Question: I am an Access person, just trying to write what I think is a simple query to do the following:
I have two tables in my database, imported from two separate SharePoint lists. So I do not have control over the format of the data. I will call one table the MASTER table and one table the SUBSET table. The MASTER table contains a complete list of all possible values that could appear in the SUBSET table.
Both tables have a field that contains a URL, but these fields are different data types. In the MASTER table, the URL field's data type is Text. In the SUBSET table, the URL field is of data type Hyperlink.
In addition, it is possible that some values in the SUBSET URL field do not exactly match the matching value in the MASTER URL field. So, if the MASTER URL is 'http://abc.example.com' the SUBSET URL may contain additional information, like 'http://abc.example.com/home.apsx' for example.
What I need is a query that returns all records from the MASTER table that do not have a matching URL record in the SUBSET table.
The desired output is a list of all RequestAccessEmail values that do not have a matching URL in the SUBSET table.

For each RequestAccessEmail value, include it in query results only if the associated URL value has no match in the SP Permissions Cleanup Tracking URL field.
'''
Internal Site Owners
ID
Url
RequestAccessEmail
Attachments
1478
http://teamsites.example.com/sites/itfrance
First.last1@example.com
0
1673
http://teamsites.example.com/sites/PricingSupport
First.last2@example.com
0
1652
http://teamsites.example.com/sites/POProjectMgmt
First.last3@example.com
0
1655
http://teamsites.example.com/sites/POSTeam
First.last4@example.com
0
1741
http://teamsites.example.com/sites/rsa6x
First.last5@example.com
0
1218
http://teamsites.example.com/sites/EMEAProjectSupport
First.last6@example.com
0
65
http://projectsites.example.com/sites/folsom
First.last7@example.com
0
1595
http://teamsites.example.com/sites/NBPCA
First.last8@example.com
0
1664
http://teamsites.example.com/sites/prepaiddev
First.last9@example.com
0
1634
http://teamsites.example.com/sites/patchmgmt
First.last10@example.com
0
1961
http://os.example.com/sites/manager
First.last11@example.com
0
ID
Name
URL
8
CFPB AuditsDOMAIN_e0117427.xml
http://teamsites.example.com/sites/itfrance/home.aspx
9
St. Pete Legal DepartmentDOMAIN_e0117427.xml
http://teamsites.example.com/sites/PricingSupport
10
Retail Contracts (7)DOMAIN_e0117427.xml
http://teamsites.example.com/sites/POPProjectMgmt
11
China HR SharesDOMAIN_lc23494.xml
http://teamsites.example.com/sites/ChinaHRShares
12
Client LoyaltyDOMAIN_e1033221.xml
http://teamsites.example.com/sites/clientloyalty
13
eZoom! Human Resources R1.1DOMAIN_e1007952.xml
http://teamsites.example.com/sites/ezoom-hr
14
IntercompanyDOMAIN_e0119924.xml
http://teamsites.example.com/sites/intercoproject
15
NDMS Mentoring ProgramDOMAIN_e1033265.xml
http://teamsites.example.com/sites/NDMSMentoring
16
Human ResourcesDOMAIN_e0015957.xml
http://teamsites.example.com/sites/HR
17
International Human ResourcesDOMAIN_e1019184.xml
http://teamsites.example.com/sites/GlobalHR
18
Site Title FSG Resource Central DOMAIN_e0102084.xml
http://teamsites.example.com/sites/ResourceCentral/SitePages/Home.aspx
19
TAGDOMAIN_e1022064.xml
http://teamsites.example.com/sites/TAG/SitePages/Home.aspx
20
WP Employee_Community EngagementDOMAIN_e1034583.xml
http://teamsites.example.com/sites/WPEmpEngmt
21
Legal (6) - Root Site (reviewed all subsites except CID- DOJ- ACI 2011)DOMAIN_e0117427.xml
http://legal.example.com
22
Consulting Services Client PortalDOMAIN_e1035127.xml
http://clientportal.example.com/sites/consulting/default.aspx
23
YMCA Fitness ChallengeDOMAIN_e1035127.xml
http://projectsites.example.com/sites/Morgano/default.aspx
24
OSNETDOMAIN_e0000185.xml
http://os.example.com/Pages/default.aspx?sdupgwelredir=1
25
USVS_ Government SolutionsDOMAIN_e0113967.xml
http://infoport.example.com
26
Global ServicesDOMAIN_e0113967.xml
http://teamsites.example.com/sites/GlobalSvcs/default.aspx
27
Check Training _ Quality ServicesDOMAIN_e0113967.xml
http://teamsites.example.com/sites/QATrain
29
AutoSuites ArchiveDOMAIN_e0067145.xml
http://sp-archives.example.com/sites/autosuite/SitePages/Home.aspx
30
VCI Client SiteDOMAIN_e0067145.xml
http://clientportal.example.com/sites/VCI/SitePages/Home.aspx
31
VCI Internal SiteDOMAIN_e0067145.xml
http://teamsites.example.com/sites/VCI-IUO/SitePages/Home.aspx
'''
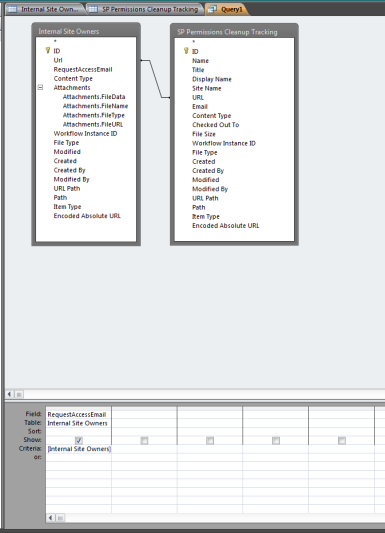
Answer: See if something like this works for you:
'''
SELECT Distinct m.URL
FROM [Internal Site Owners] m, [SP Permissions Cleanup Tracking] s
WHERE s.URL Not Like "*" & m.URL & "*"
'''
You will need to paste the SQL in SQL View of the query design window.
The query asks for rows where the master URL is not like the subset URL, so 'http://abc.example.com' will match 'http://abc.example.com/home.apsx', but not 'http://home.abc.example.com'. The format of a hyperlink type is usually 'display text#http://example.com#', so 'http://example.com' in the master will match.

SQL:
'''
SELECT DISTINCT m.RequestedAccessEmail, m.URL
FROM [Internal Site Owners] AS m, [SP Permissions Cleanup Tracking] AS s
WHERE s.URL Not Like "*" & [m].[URL] & "*"
'''
:
'''
SELECT [Internal Site Owners].RequestAccessEmail FROM [Internal Site Owners]
WHERE ID NOT IN (
SELECT [Internal Site Owners].ID
FROM [Internal Site Owners], [SP Permissions Cleanup Tracking]
WHERE [SP Permissions Cleanup Tracking].URL
Like "*" & [Internal Site Owners].[url] & "*")
'''